【题型】解答题　【知识点】平面几何　【难度】easy
如图, 在 $\triangle ABC$ 中, $AC = \sqrt{5}$, $BC = \sqrt{13}$, $\cos A = \frac{\sqrt{5}}{5}$, 点 $D$ 在 $BC$ 边上, 且 $CD = 2BD$, $DE \perp AB$, 垂足为 $E$, 联结 $CE$。

(1) 求线段 $AB$ 的长；
(2) 求 $\angle CEA$ 的正切值。
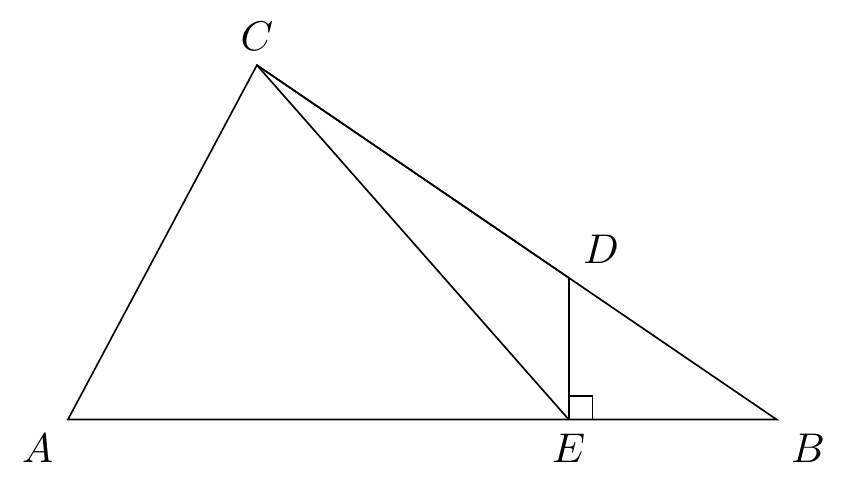
【解答】
解：(1) 如图所示, 过点 $C$ 作 $CF \perp AB$ 于点 $F$。

$\because AC = \sqrt{5}$, $\cos A = \frac{\sqrt{5}}{5} = \frac{AF}{AC}$,

$\therefore AF = 1$,

$\therefore CF = \sqrt{AC^2 - AF^2} = \sqrt{5 - 1} = 2$,

在 $\text{Rt}\triangle BCF$ 中, $FB = \sqrt{CB^2 - CF^2} = \sqrt{13 - 4} = 3$,

$\therefore AB = AF + FB = 1 + 3 = 4$；

(2) $\because CD = 2BD$, $BC = \sqrt{13}$,

$\therefore BD = \frac{1}{3} CB = \frac{\sqrt{13}}{3}$,

$\because FB = 3$, $CB = \sqrt{13}$,

$\therefore \cos B = \frac{FB}{CB} = \frac{3}{\sqrt{13}} = \frac{3\sqrt{13}}{13}$,

$\therefore BE = DB \cdot \cos B = \frac{\sqrt{13}}{3} \times \frac{3\sqrt{13}}{13} = 1$,

$\therefore EF = BF - BE = 3 - 1 = 2$,

$\because CF = 2$, $CF \perp AB$,

$\therefore \tan \angle CEA = \tan \angle CEF = \frac{CF}{EF} = \frac{2}{2} = 1$。

故答案为：(1) $4$；(2) $1$。
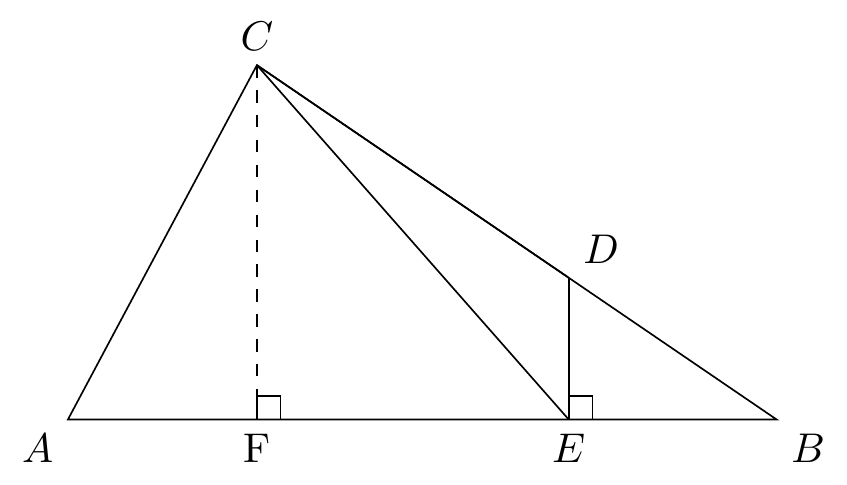